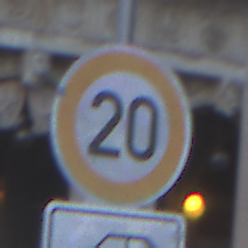
Verkehrszeichen: Geschwindigkeit20
Zusatzzeichen unten: HinweisDurchSinnbild14
Umgebung: Outdoor, Urban
Tageszeit: Dawn
Wetter: Clear
Licht: Natural
Jahreszeit: NotSpecified
Kontrast: LowContrast